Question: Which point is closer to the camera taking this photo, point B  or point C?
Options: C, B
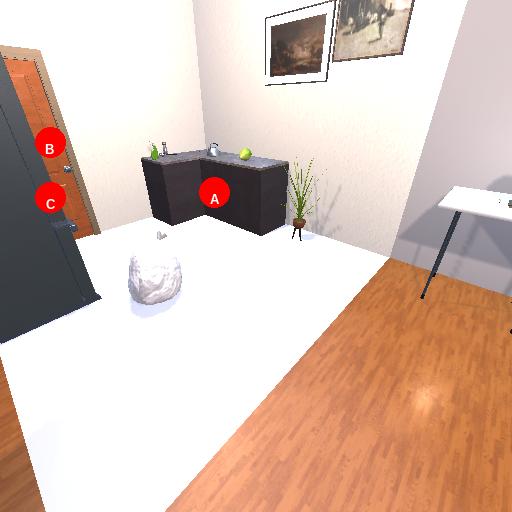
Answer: C